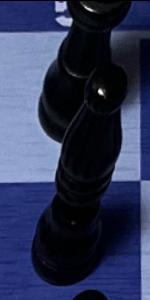
Label: Bishop_Black